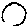
Label: circle